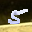
Label: 5